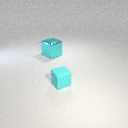
large cyan metal cube behind small cyan rubber cube